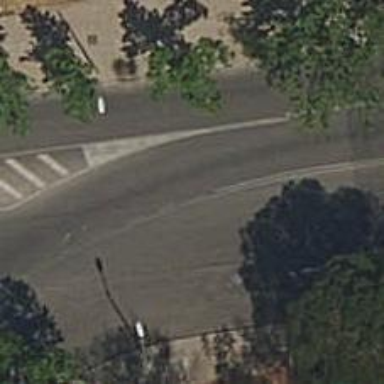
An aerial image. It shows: Tertiary road with asphalt surface and paving stones on both sidewalks.